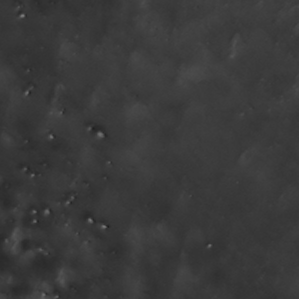
Label: non_frost